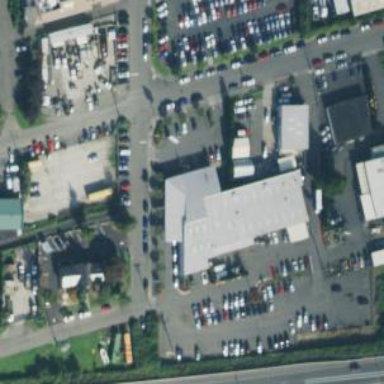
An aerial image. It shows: Car repair shop located in building.